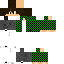
A male human skin with green skin, wearing brown long hair dressed in a green hoodie and gray pants, featuring a closed mouth.